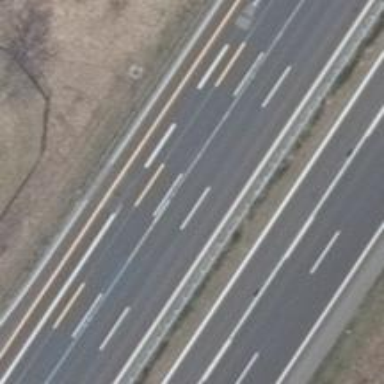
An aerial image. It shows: Motorway junction.